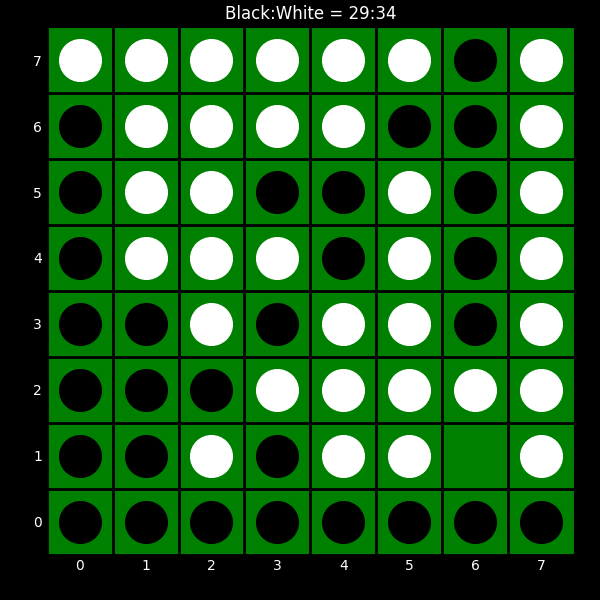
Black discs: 29
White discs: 34